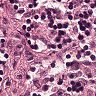
Metastatic tissue present: no